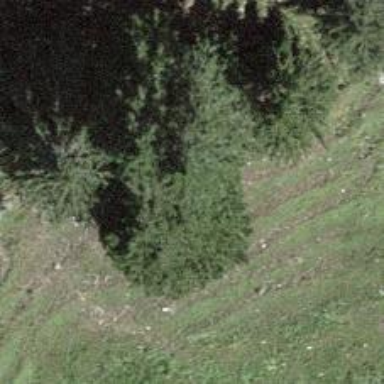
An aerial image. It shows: Single tag "natural: tree."